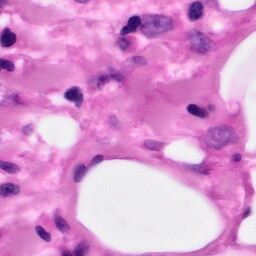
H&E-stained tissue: Pancreatic